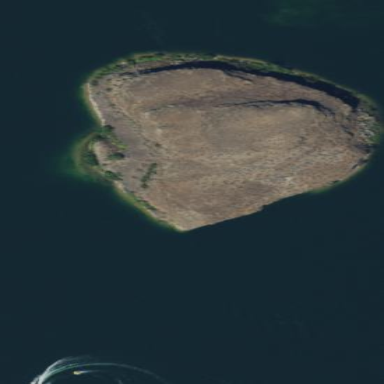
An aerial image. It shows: Islet characterized by bare rock terrain.